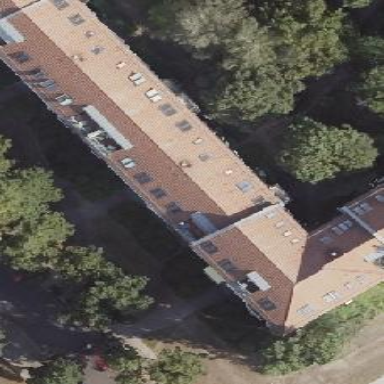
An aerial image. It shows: Hipped roof on apartment building.